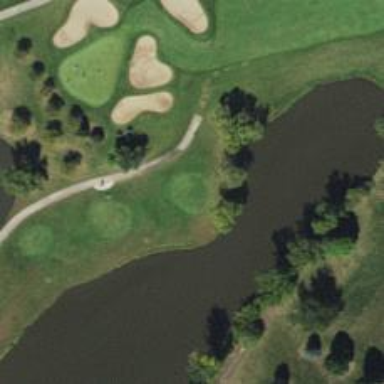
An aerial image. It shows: Golf tee.